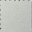
Piece: xx